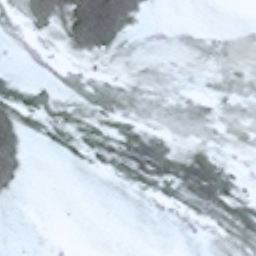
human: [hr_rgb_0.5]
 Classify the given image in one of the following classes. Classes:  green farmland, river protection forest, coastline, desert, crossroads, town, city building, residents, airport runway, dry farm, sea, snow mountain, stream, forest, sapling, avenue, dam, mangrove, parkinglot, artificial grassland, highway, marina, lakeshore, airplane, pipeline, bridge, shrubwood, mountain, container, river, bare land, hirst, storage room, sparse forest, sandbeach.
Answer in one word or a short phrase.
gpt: snow mountain